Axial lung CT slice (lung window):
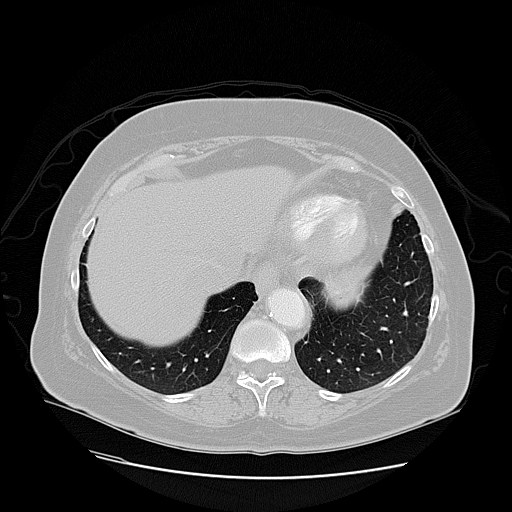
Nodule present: no